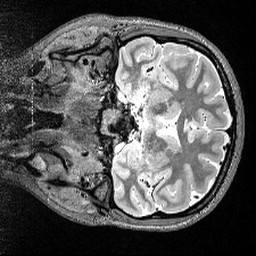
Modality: T2w
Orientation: coronal
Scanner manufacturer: siemens
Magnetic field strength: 3 T
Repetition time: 3.2 s
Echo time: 0.566 s